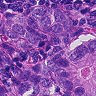
Metastatic tissue present: yes